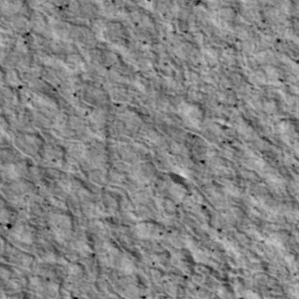
Label: non_frost